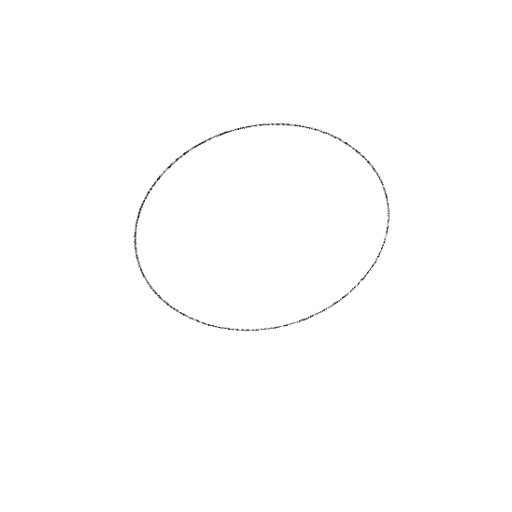
Crossing number: 0